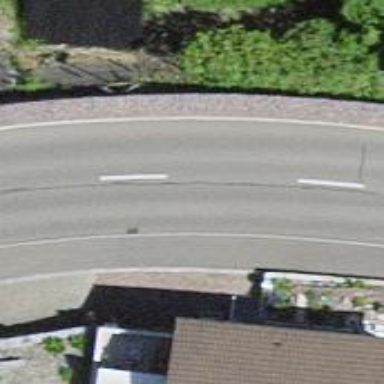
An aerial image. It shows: Paved tertiary road.